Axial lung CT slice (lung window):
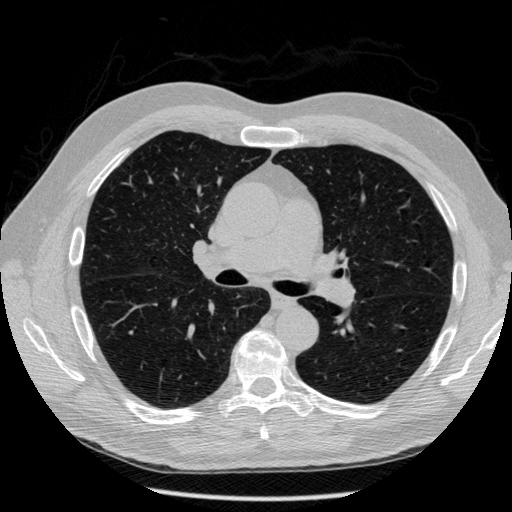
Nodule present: no